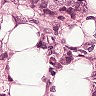
Metastatic tissue present: yes